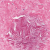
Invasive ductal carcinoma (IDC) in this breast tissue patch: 0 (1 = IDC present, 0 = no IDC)